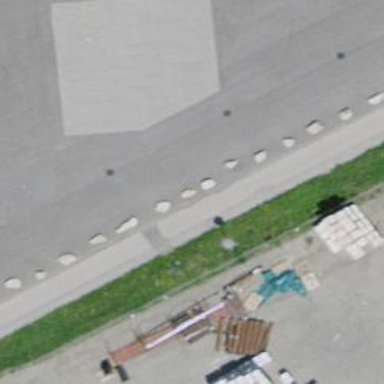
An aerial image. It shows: Block barrier.